Question: I pointed the 'JAVA_HOME' to 'C:\Program Files (x86)\Java\jre7'. It works fine. Afterwards, I unzipped ant and set up the environment variables related to Ant, I got the following error messages after typing '"ant -version"'

I searched this forum. Looks like one solution is to point Java to JDK instead of JRE. I am not exactly sure whether this should be the solution. In other words, in general, which one should JAVA_HOME point to? JDK or JRE?
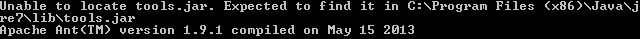
Answer: If you're doing any sort of development, or building with Maven or Ant, you need to point to the JDK (Java Development Kit) where utilities such as 'javac' (the Java Compiler) reside. Otherwise, you can point to the JRE (Java Runtime Environment).
The JDK contains everything the JRE has and more. If you're just executing Java programs, you can point to either the JRE or the JDK.